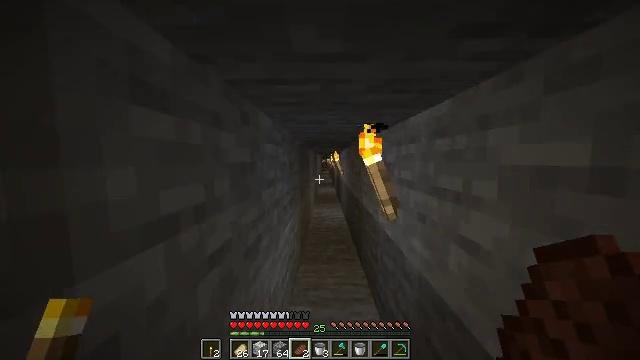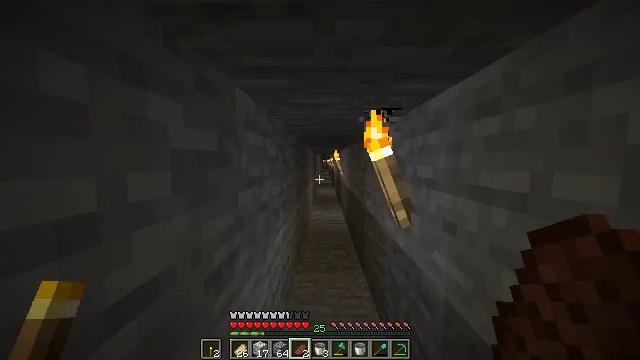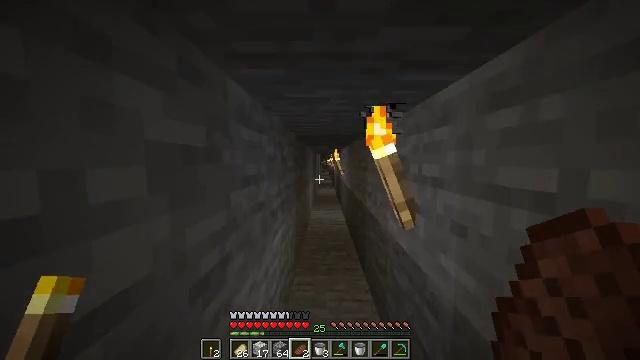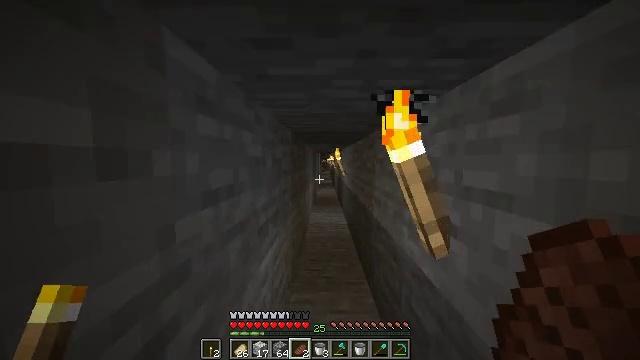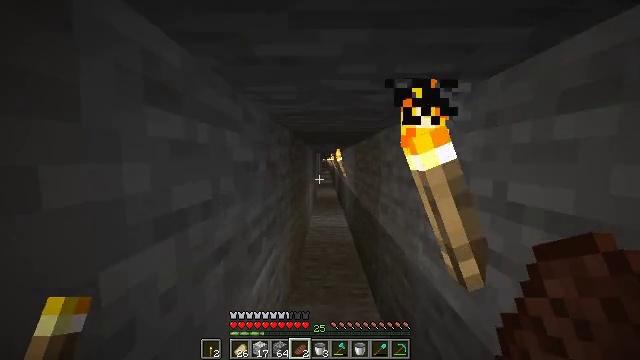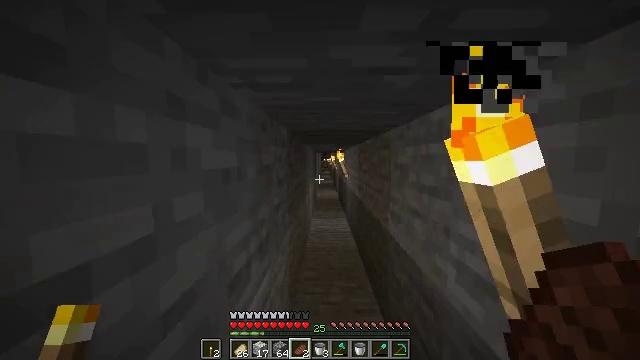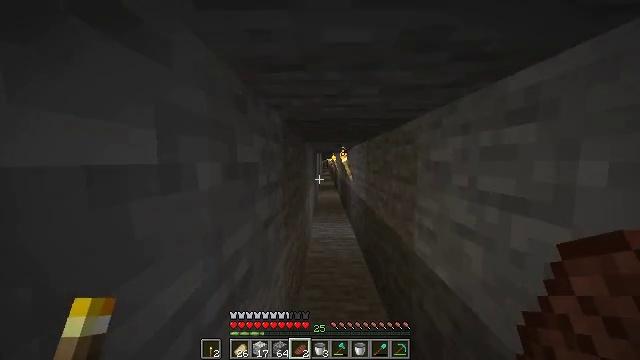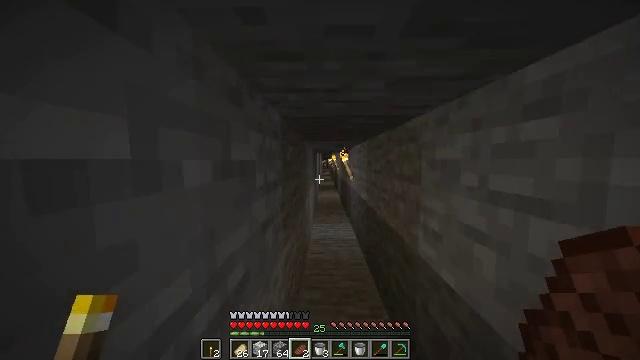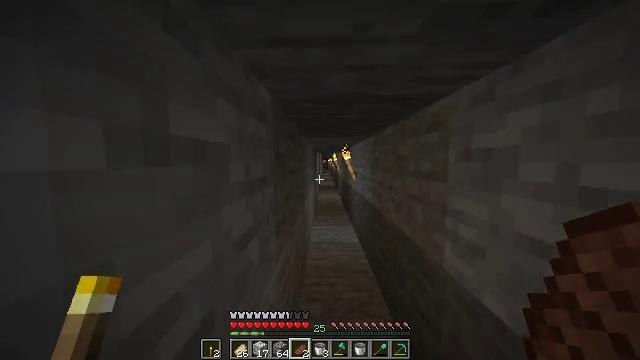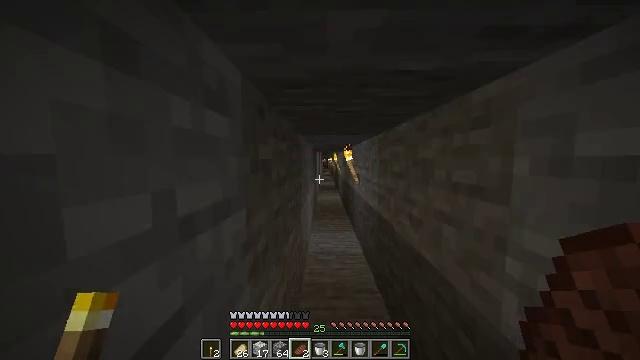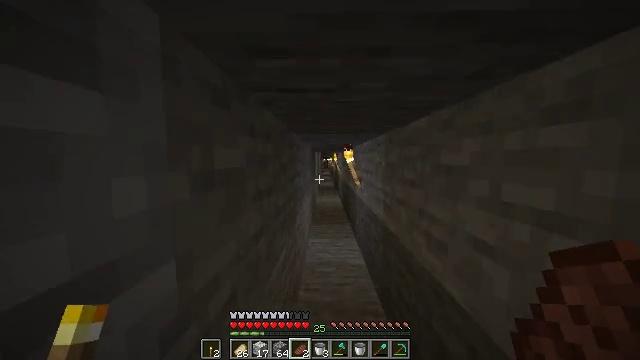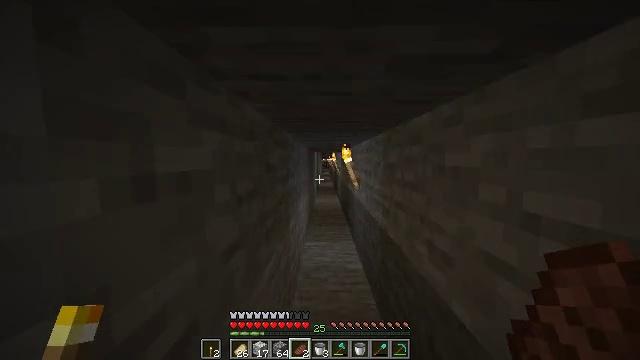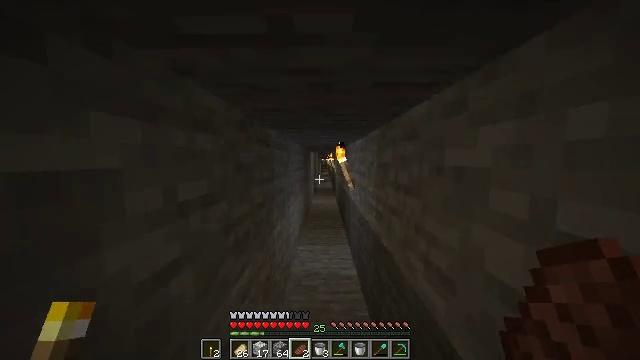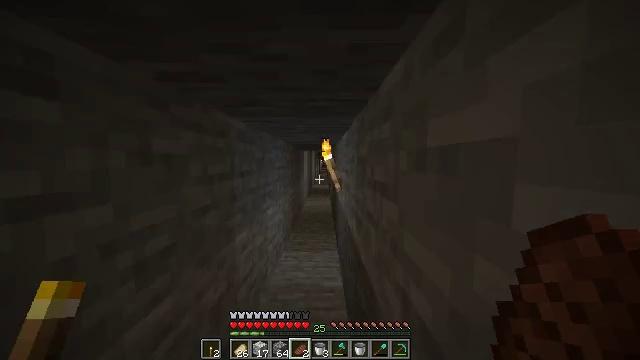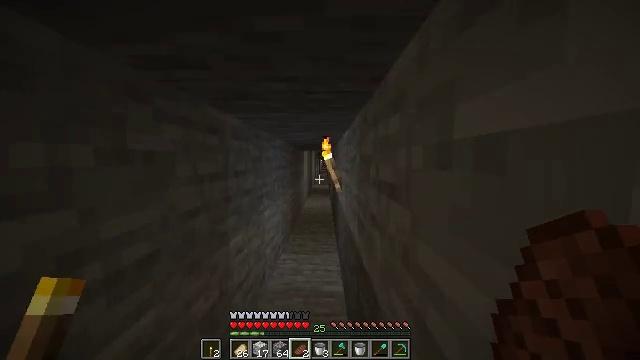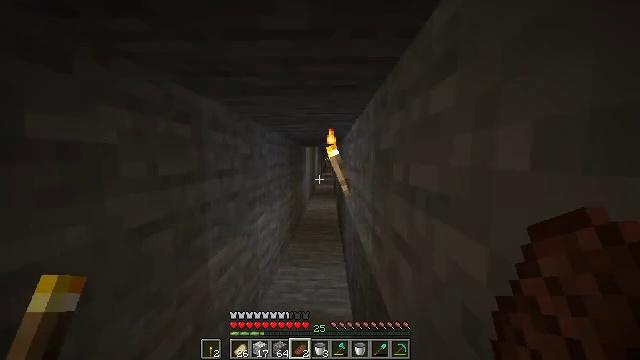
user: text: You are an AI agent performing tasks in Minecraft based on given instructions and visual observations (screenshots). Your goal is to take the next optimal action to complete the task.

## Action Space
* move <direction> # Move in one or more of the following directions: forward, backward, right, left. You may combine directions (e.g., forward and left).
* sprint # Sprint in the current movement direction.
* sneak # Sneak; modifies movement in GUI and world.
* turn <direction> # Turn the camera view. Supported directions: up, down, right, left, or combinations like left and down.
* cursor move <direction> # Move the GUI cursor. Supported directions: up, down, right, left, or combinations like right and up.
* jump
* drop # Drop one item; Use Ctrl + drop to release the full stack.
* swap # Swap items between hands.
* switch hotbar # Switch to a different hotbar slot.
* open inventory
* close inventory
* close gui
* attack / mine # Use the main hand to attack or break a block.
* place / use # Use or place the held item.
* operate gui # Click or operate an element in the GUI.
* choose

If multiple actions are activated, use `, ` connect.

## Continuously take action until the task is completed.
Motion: motion action
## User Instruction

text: Use kelp in a furnace to make dried kelp.
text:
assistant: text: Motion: move forward, sprint
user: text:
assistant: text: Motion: move forward, sprint
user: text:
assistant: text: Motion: move forward, sprint
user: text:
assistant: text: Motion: move forward
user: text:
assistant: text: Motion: move forward
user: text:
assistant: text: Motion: move forward
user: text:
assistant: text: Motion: move forward
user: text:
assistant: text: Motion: move forward
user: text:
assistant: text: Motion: move forward
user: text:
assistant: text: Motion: move forward
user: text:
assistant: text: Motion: move forward and move right
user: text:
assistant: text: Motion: move forward and move right
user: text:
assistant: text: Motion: move forward and move right
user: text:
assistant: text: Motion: move forward and move right
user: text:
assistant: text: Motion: move forward and move right, turn left
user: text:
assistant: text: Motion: move forward
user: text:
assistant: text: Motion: move forward
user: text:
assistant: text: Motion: move forward, turn left
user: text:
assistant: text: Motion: move forward
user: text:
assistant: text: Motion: move forward
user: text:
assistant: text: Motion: move forward
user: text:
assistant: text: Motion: move forward
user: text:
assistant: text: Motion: move forward
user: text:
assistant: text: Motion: move forward
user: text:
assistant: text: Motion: move forward
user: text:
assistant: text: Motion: move forward, sprint
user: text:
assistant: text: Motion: move forward, sprint, turn right
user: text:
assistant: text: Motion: move forward, sprint
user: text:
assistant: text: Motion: move forward, sprint
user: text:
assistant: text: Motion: move forward, sprint, turn right